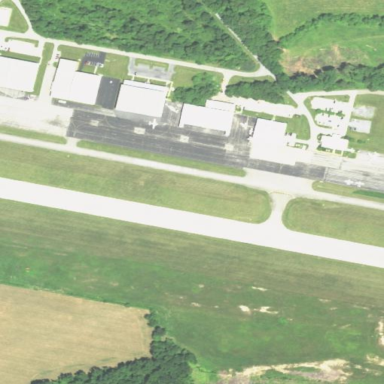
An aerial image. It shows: Apron at the airport.